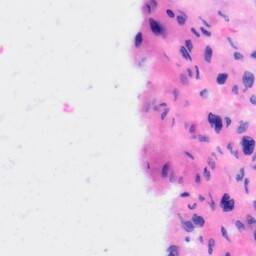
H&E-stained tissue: Liver